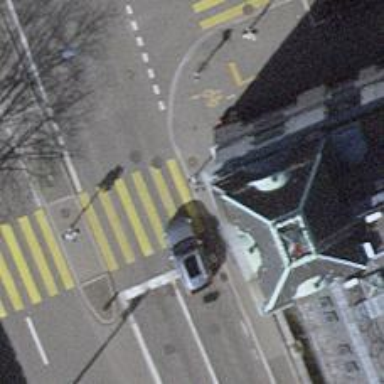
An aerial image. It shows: Kerb barrier.